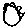
Label: sun